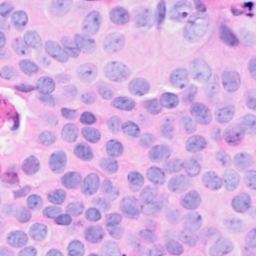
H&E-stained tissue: Breast